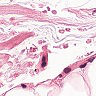
Metastatic tissue present: no